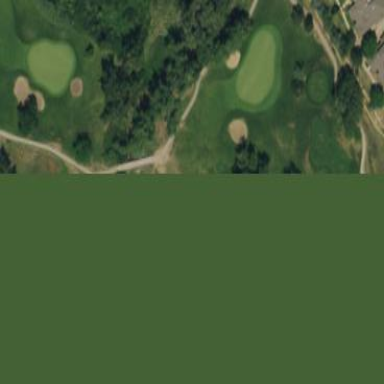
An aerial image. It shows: Area with grass used as rough in golf course.